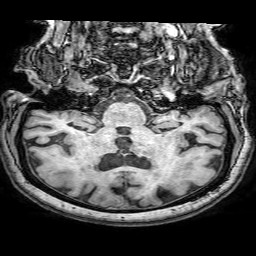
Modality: T1w
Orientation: sagittal
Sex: female
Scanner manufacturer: philips
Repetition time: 0.008129 s
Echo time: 0.00372 s